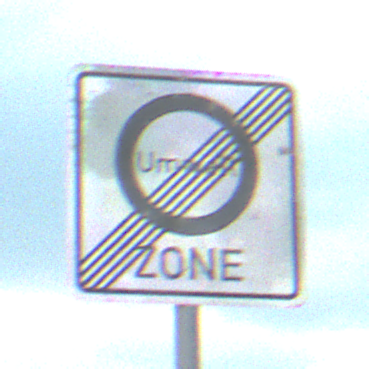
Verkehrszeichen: EndeUmweltzone
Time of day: MorningAfternoon
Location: Outdoor (Nature)
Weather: PartlyCloudy
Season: NotSpecified
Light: Natural